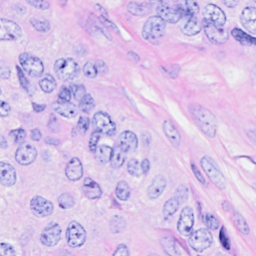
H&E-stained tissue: Breast